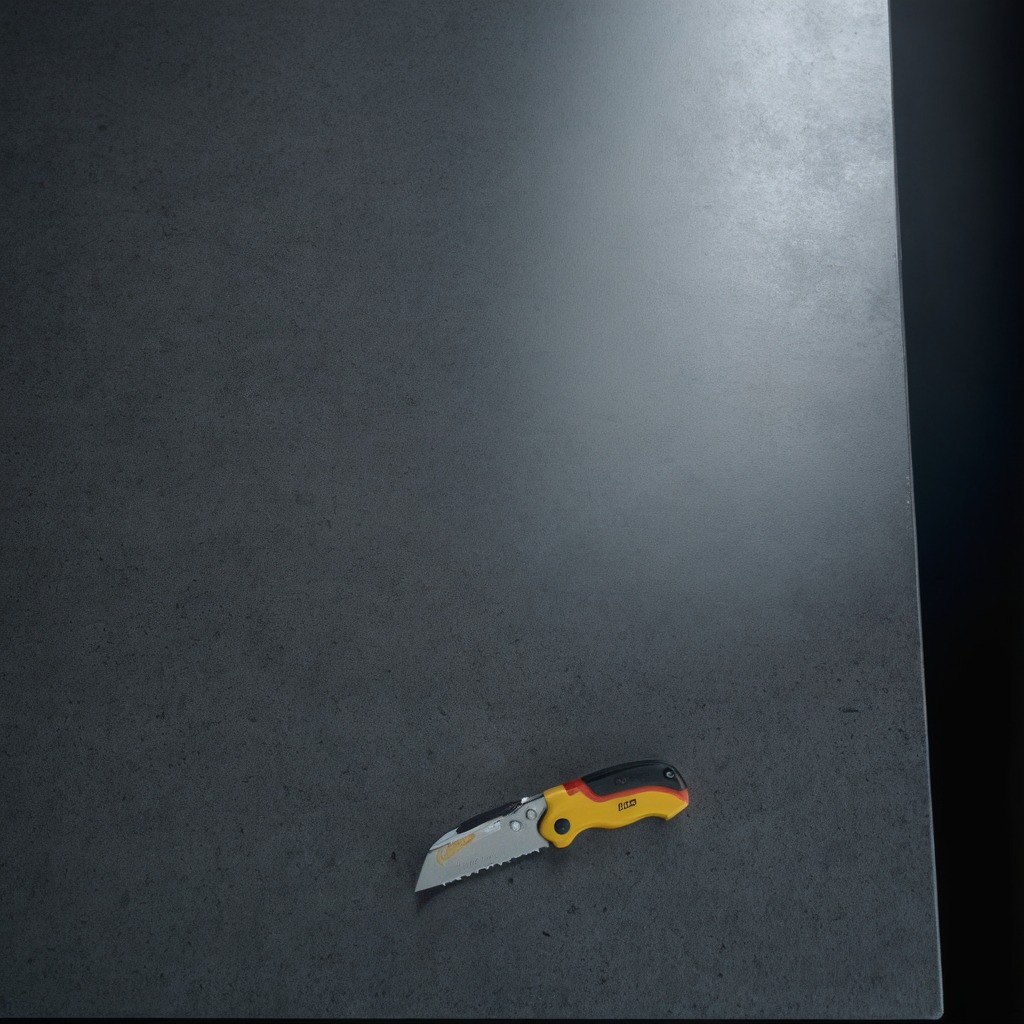
A utility knife is lying on a clean granite table inside a workshop at night.